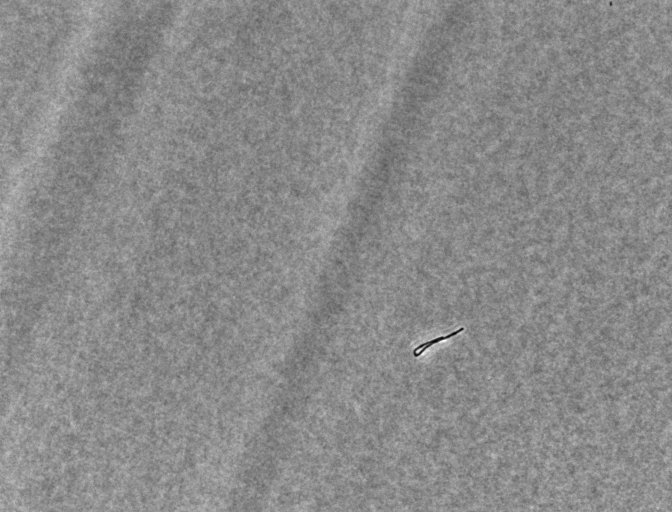
various_fewshot